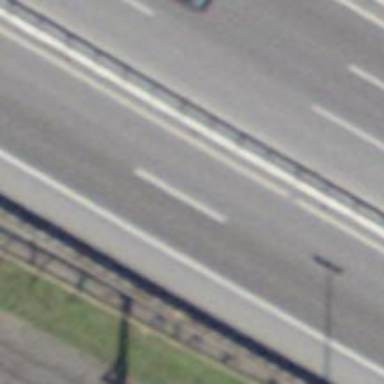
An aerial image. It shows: Motorway bridge with asphalt surface.